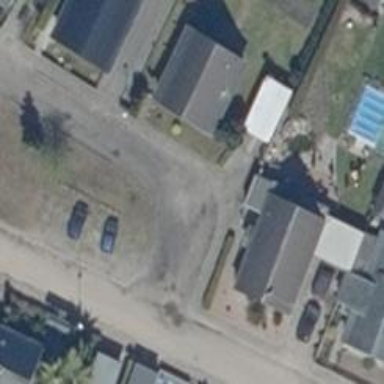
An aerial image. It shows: Residential road with compacted surface.